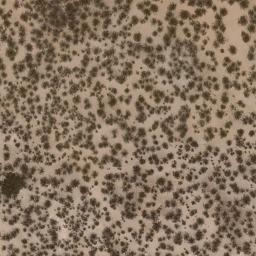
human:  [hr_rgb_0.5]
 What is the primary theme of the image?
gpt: chaparral